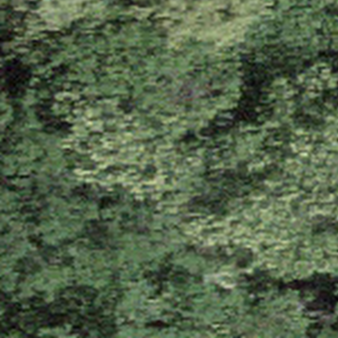
Label: other